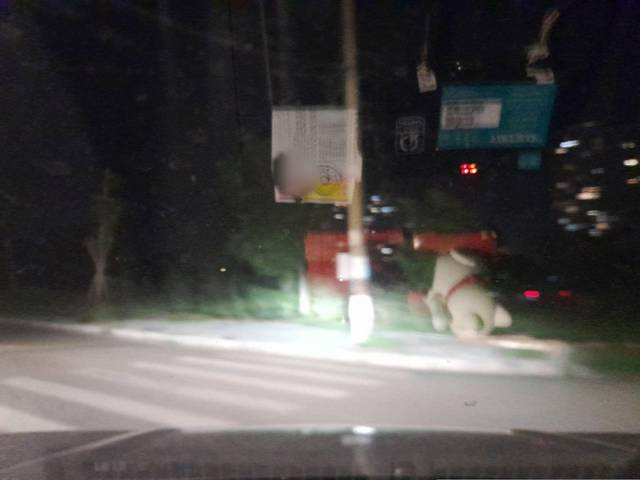
Region: Vietnam
Coordinates: 10.726, 106.703